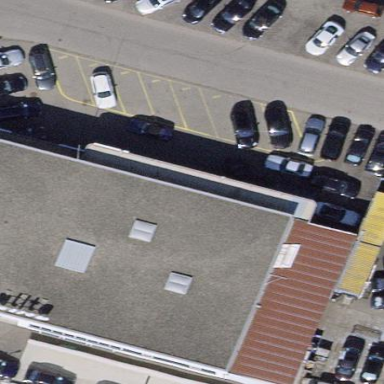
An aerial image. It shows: View of roof of building.